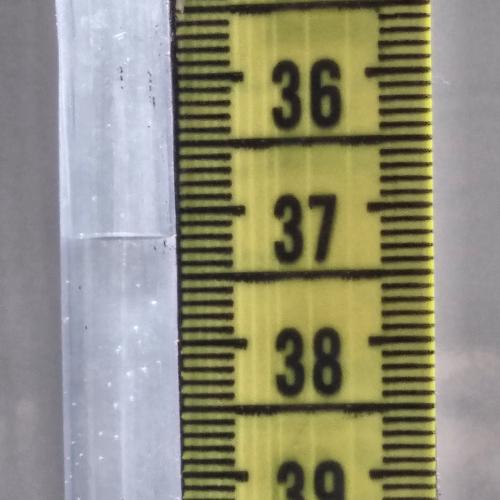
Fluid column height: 37.2 cm